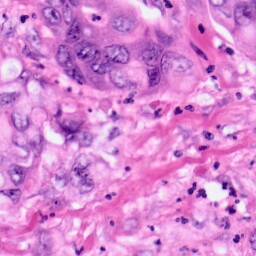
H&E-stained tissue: Pancreatic